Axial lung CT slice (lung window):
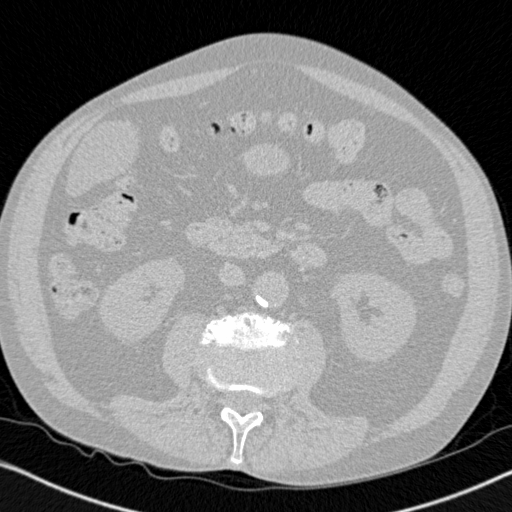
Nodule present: no